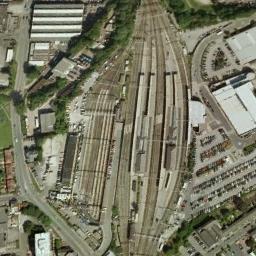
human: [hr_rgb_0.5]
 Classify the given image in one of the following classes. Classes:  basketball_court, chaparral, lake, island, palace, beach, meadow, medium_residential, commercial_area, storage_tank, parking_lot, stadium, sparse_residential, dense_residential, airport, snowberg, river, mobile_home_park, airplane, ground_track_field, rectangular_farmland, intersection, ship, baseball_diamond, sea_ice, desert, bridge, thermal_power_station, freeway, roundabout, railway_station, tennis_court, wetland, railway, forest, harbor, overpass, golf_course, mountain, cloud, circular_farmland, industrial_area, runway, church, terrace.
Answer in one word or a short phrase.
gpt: railway_station